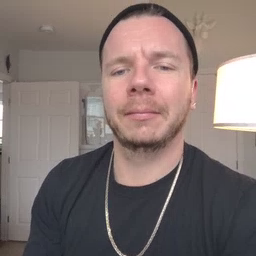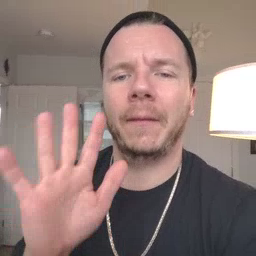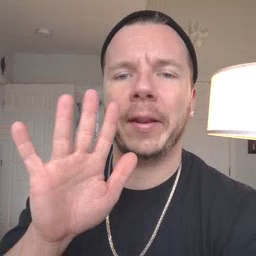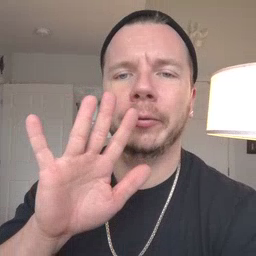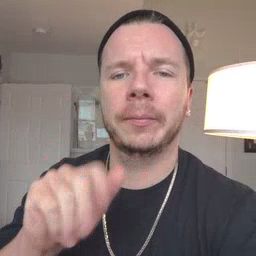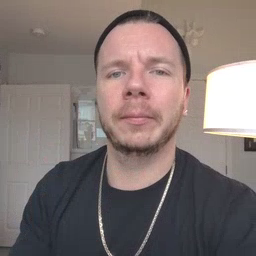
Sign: finger